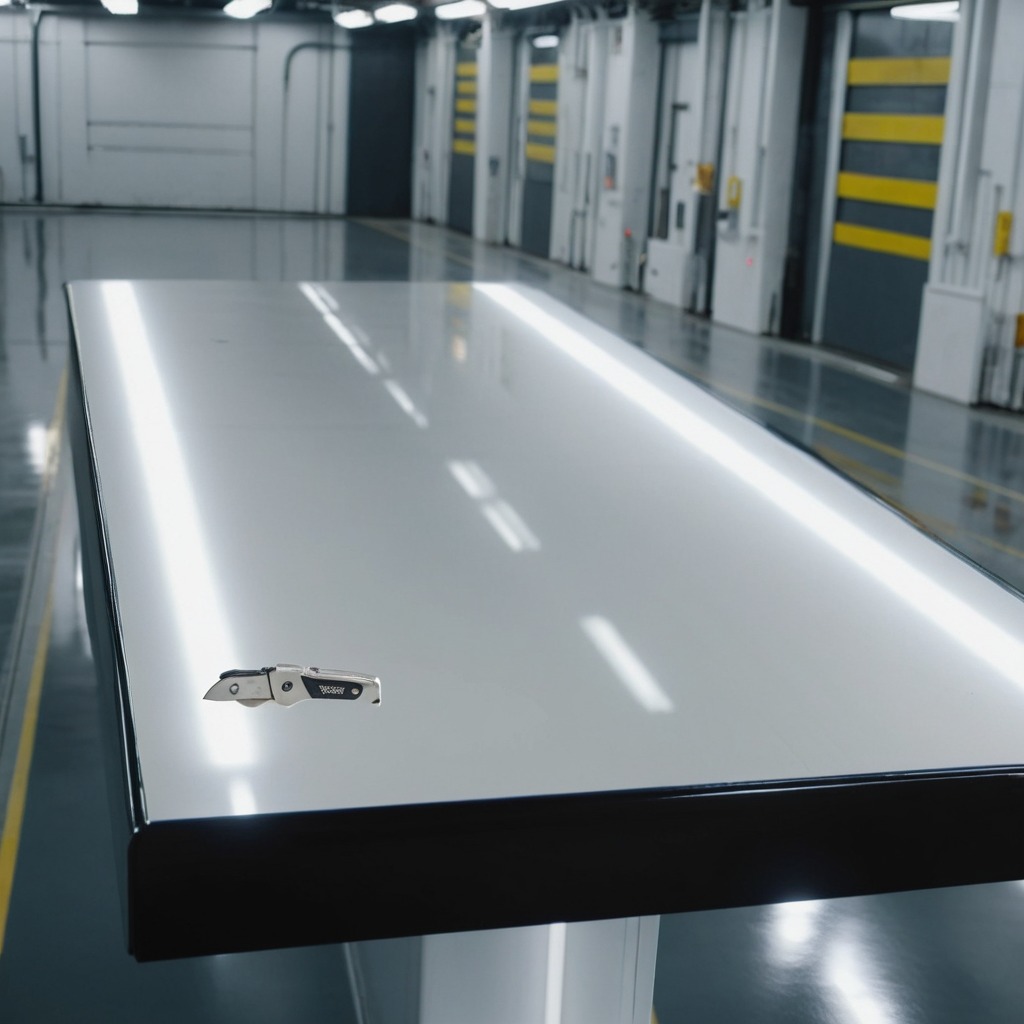
A utility knife lies on a high-gloss table in a ship maintenance bay industrial lighting.